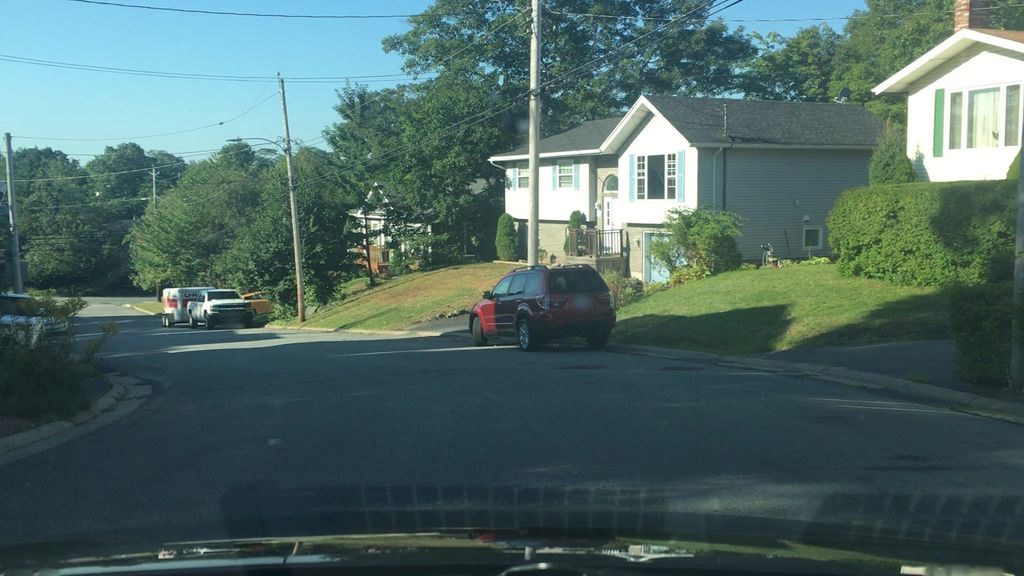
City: halifax